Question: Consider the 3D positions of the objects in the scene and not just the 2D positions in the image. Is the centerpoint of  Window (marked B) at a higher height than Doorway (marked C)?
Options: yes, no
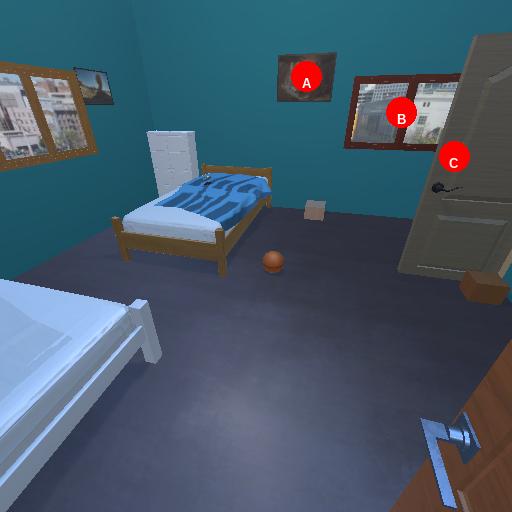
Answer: yes